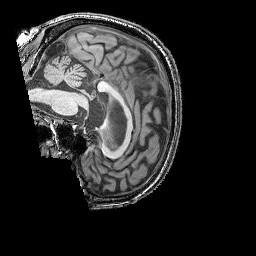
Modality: T1w
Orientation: sagittal
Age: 75
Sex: male
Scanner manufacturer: siemens
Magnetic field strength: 3 T
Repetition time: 2.25 s
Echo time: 0.00411 s